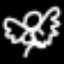
Label: angel